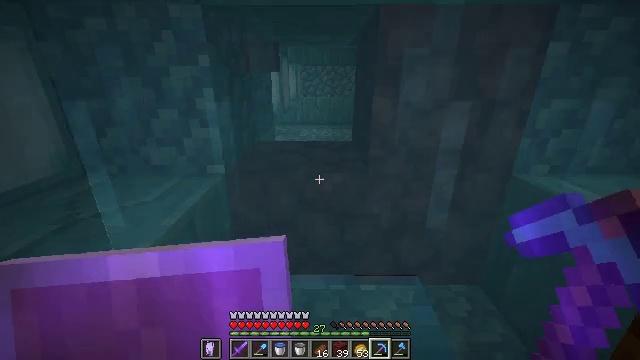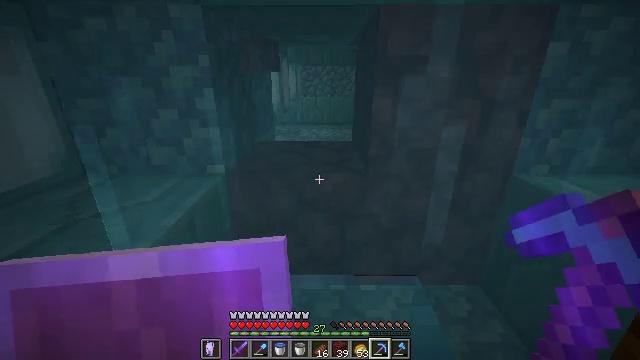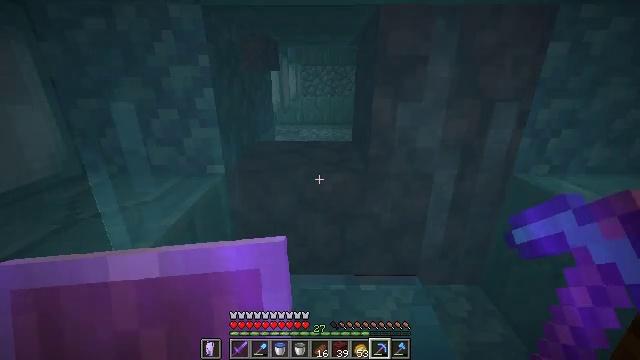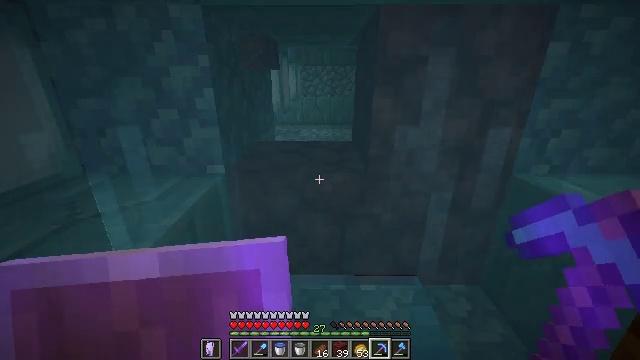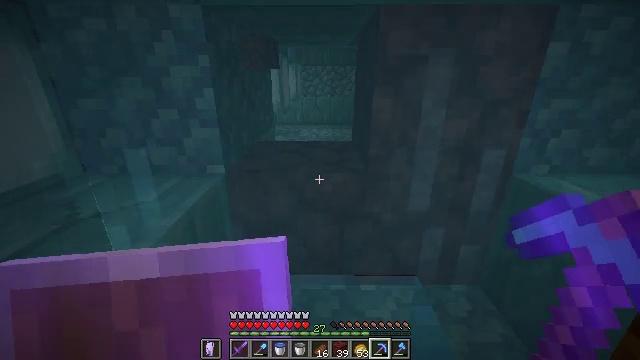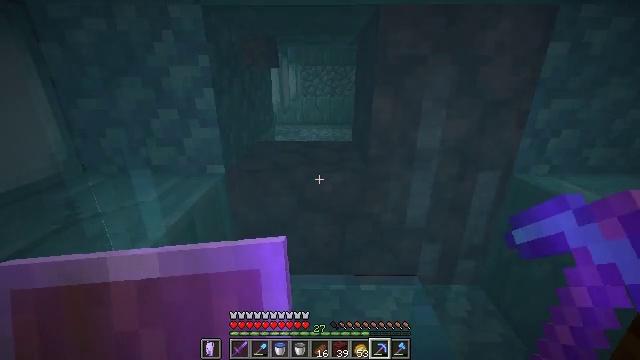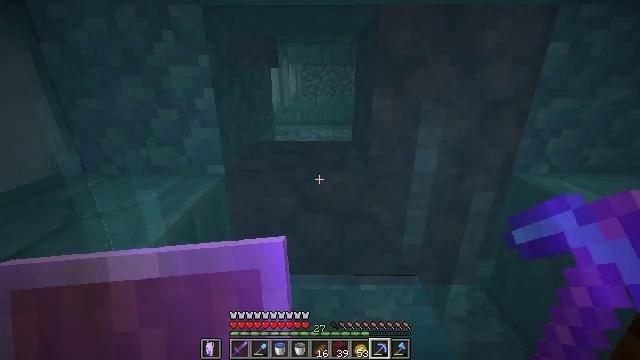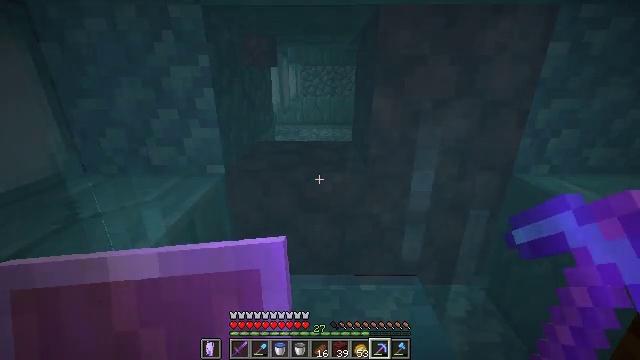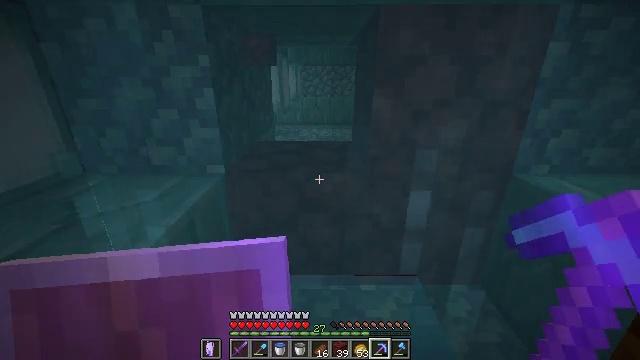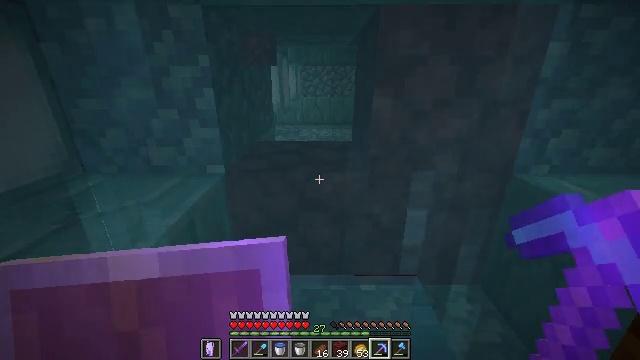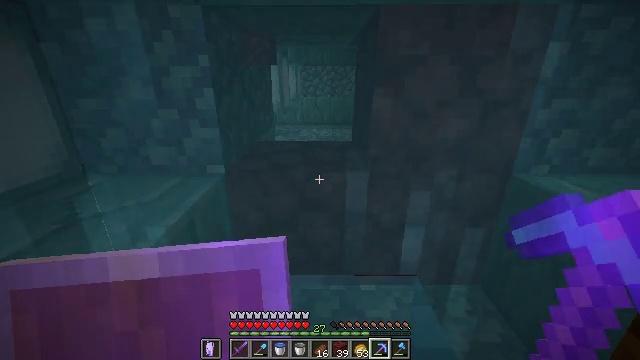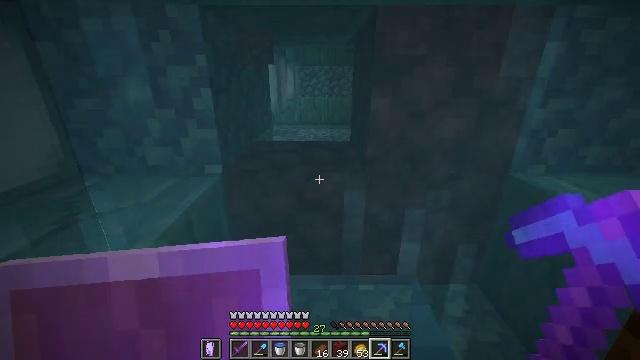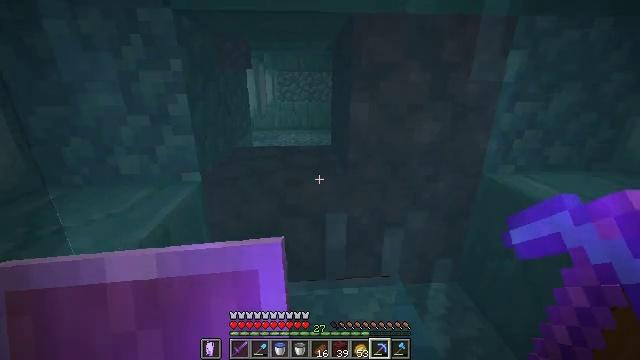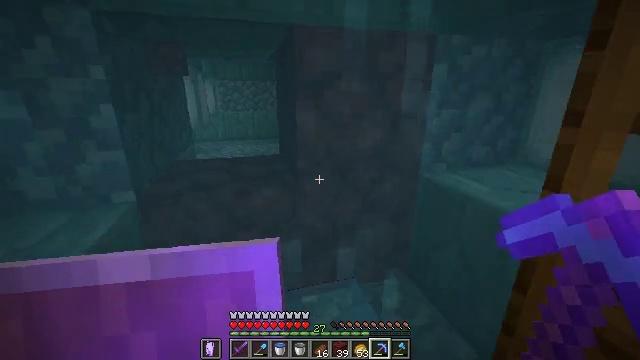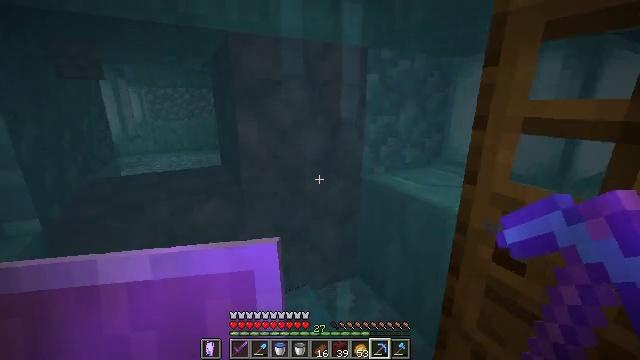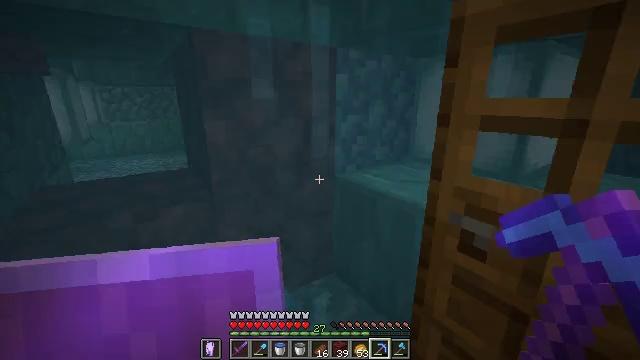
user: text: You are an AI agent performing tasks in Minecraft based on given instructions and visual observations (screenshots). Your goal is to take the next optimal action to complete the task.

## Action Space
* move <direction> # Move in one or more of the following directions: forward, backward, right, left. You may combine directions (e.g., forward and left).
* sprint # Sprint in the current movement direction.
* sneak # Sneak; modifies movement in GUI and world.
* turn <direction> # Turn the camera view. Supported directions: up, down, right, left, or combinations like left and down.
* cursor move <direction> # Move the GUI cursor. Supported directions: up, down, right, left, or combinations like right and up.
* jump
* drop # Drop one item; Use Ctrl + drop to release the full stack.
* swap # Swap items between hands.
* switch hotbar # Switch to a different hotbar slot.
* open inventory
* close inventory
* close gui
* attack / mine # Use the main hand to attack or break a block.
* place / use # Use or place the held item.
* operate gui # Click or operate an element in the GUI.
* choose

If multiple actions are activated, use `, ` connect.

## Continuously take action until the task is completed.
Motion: motion action
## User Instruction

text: Attack the oak door to gather it.
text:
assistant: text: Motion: no_op
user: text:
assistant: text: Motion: no_op
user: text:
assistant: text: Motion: no_op
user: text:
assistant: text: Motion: no_op
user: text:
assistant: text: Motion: no_op
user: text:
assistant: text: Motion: no_op
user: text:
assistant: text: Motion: no_op
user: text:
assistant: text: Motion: no_op
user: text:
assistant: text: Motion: no_op
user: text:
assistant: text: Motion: no_op
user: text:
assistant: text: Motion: no_op
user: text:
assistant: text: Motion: turn right and up
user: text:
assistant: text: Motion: turn right and up
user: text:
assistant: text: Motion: turn right and up
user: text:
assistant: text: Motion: turn right
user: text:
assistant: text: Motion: turn right
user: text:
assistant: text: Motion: turn right
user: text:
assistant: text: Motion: turn right
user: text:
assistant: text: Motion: turn right
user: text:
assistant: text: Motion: turn right
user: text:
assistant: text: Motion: turn right
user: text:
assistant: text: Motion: turn right
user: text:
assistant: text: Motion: turn right and down
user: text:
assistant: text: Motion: turn right and down
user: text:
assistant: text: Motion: turn right and down
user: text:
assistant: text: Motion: turn right and down
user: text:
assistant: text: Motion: turn right and down
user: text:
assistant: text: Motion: turn right and down
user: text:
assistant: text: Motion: turn right and down
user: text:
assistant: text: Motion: no_op